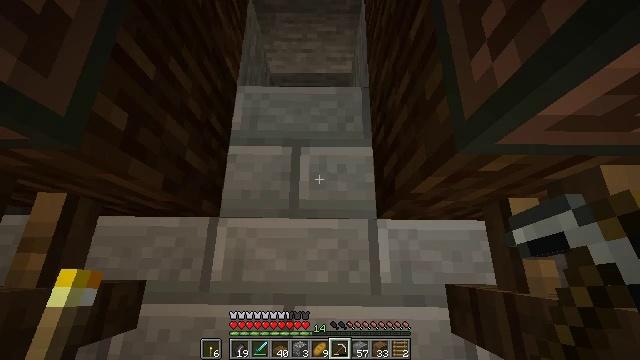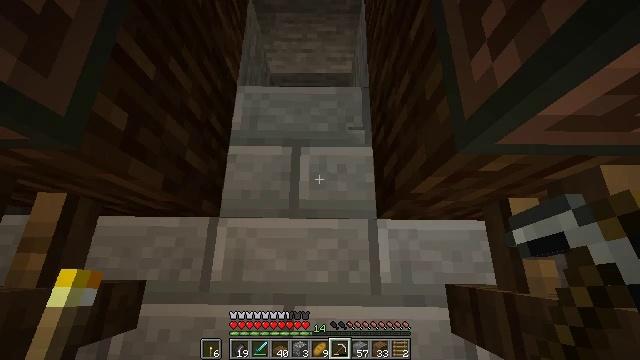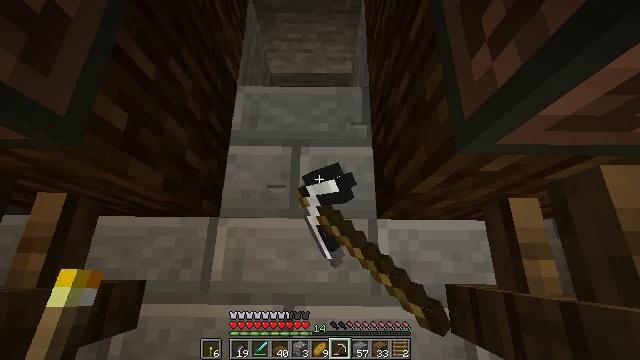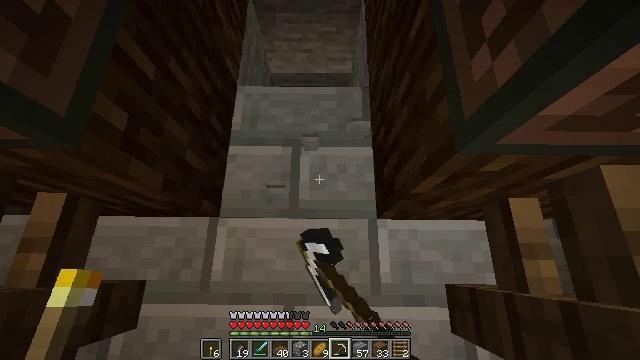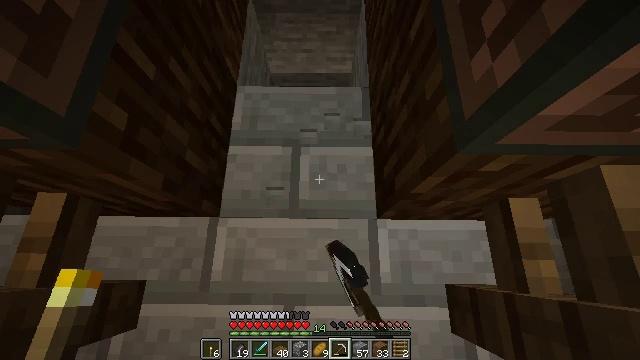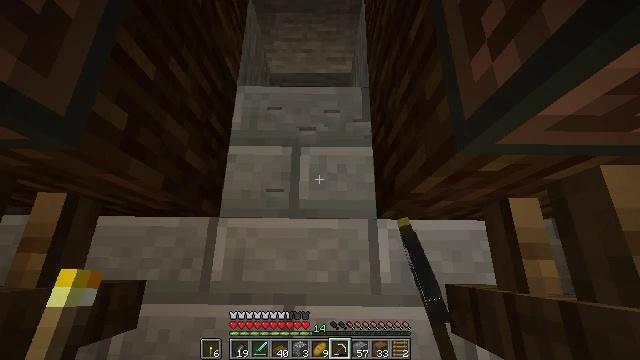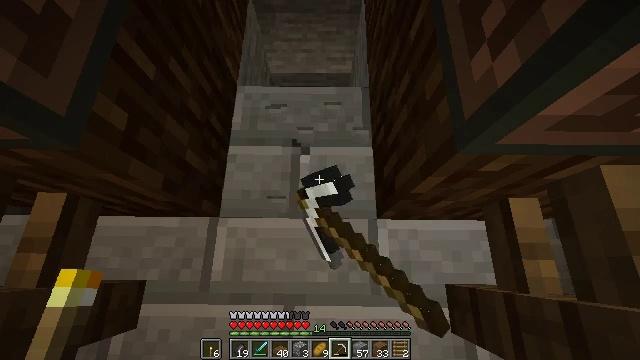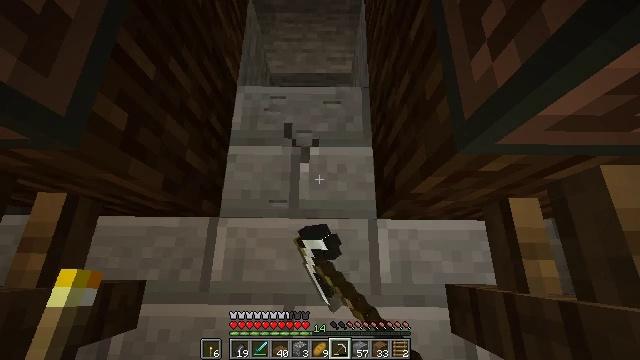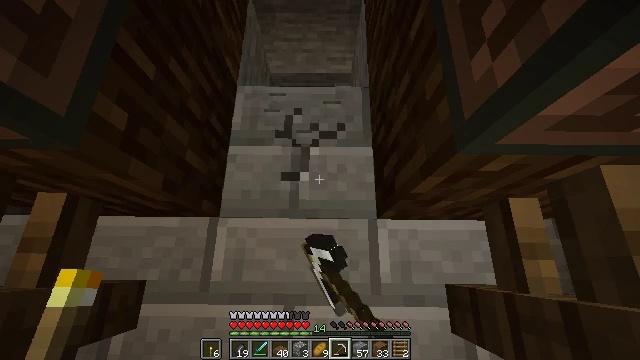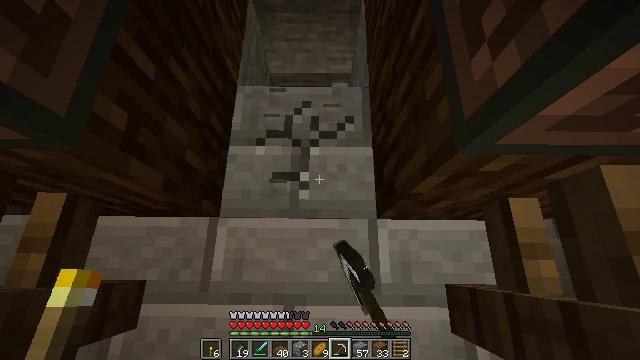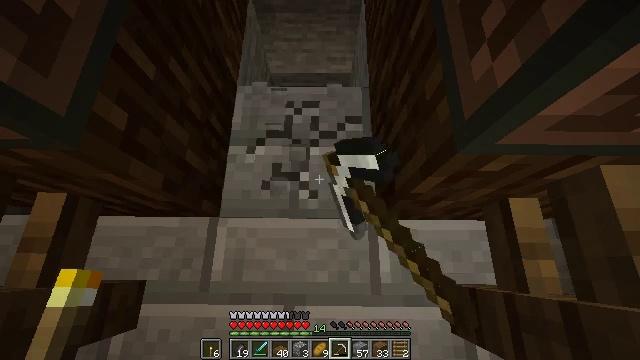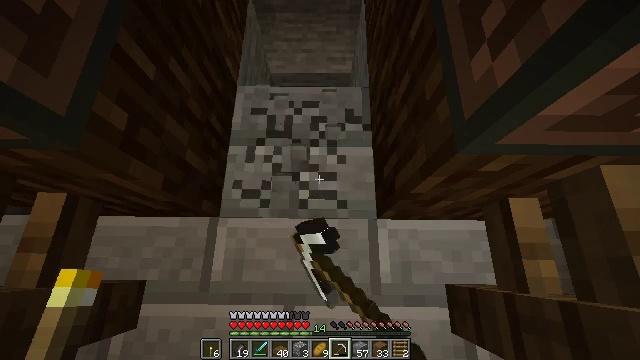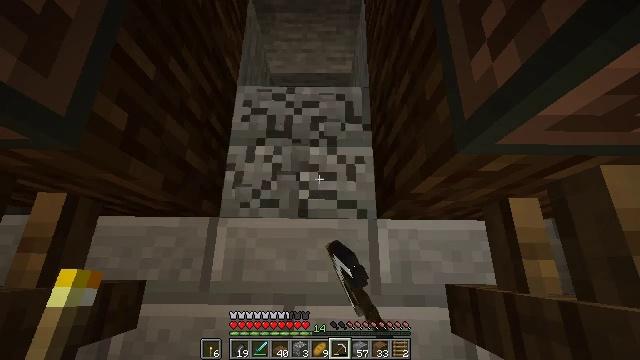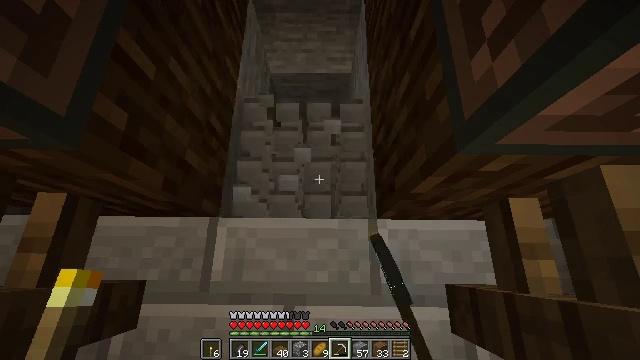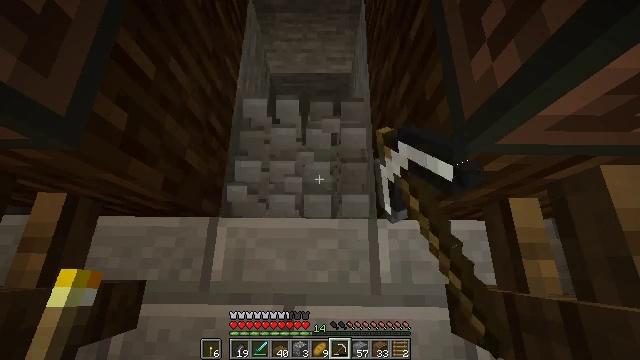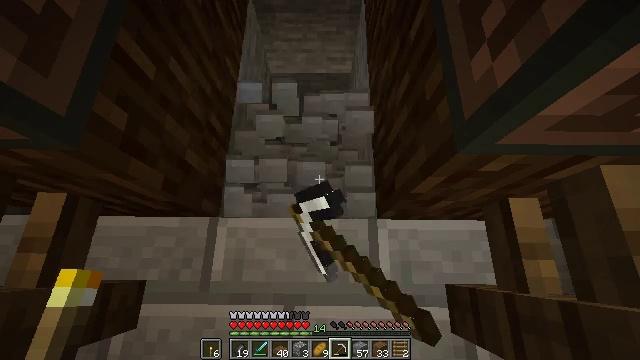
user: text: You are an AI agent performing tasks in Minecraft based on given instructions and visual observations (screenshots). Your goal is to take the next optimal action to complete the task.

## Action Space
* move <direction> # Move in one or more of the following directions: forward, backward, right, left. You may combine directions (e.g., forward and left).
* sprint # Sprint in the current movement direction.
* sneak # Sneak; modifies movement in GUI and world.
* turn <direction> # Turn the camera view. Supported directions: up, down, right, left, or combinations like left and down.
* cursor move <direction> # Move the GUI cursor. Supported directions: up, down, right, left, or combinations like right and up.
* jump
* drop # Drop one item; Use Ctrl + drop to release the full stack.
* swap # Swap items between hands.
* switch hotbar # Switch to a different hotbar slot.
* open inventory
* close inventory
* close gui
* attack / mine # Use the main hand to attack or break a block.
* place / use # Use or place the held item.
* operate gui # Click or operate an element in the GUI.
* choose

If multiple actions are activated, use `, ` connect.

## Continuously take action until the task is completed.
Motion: motion action
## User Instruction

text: Break the stone bricks to collect them.
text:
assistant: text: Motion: attack / mine
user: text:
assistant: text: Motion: attack / mine
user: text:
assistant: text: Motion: attack / mine
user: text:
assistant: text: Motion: attack / mine
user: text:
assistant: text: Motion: attack / mine
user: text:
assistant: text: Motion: attack / mine
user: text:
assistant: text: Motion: attack / mine
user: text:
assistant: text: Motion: attack / mine
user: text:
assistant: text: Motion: attack / mine
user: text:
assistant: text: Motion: attack / mine
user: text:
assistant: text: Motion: attack / mine
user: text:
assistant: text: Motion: attack / mine
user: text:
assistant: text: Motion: attack / mine
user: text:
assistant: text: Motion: attack / mine
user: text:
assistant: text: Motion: attack / mine
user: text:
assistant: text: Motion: attack / mine
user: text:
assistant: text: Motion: move forward, attack / mine
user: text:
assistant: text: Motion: attack / mine